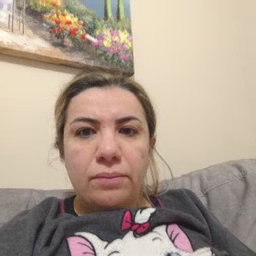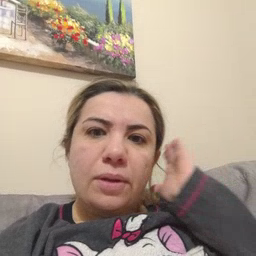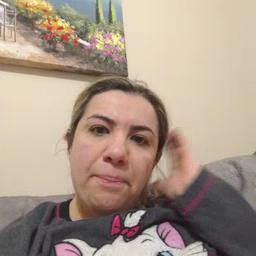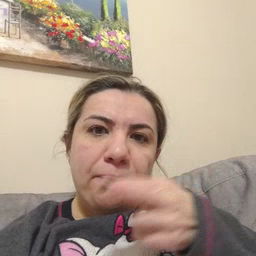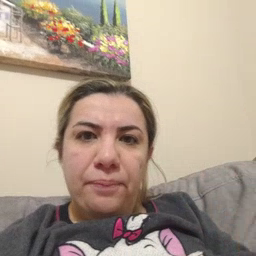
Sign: bedroom